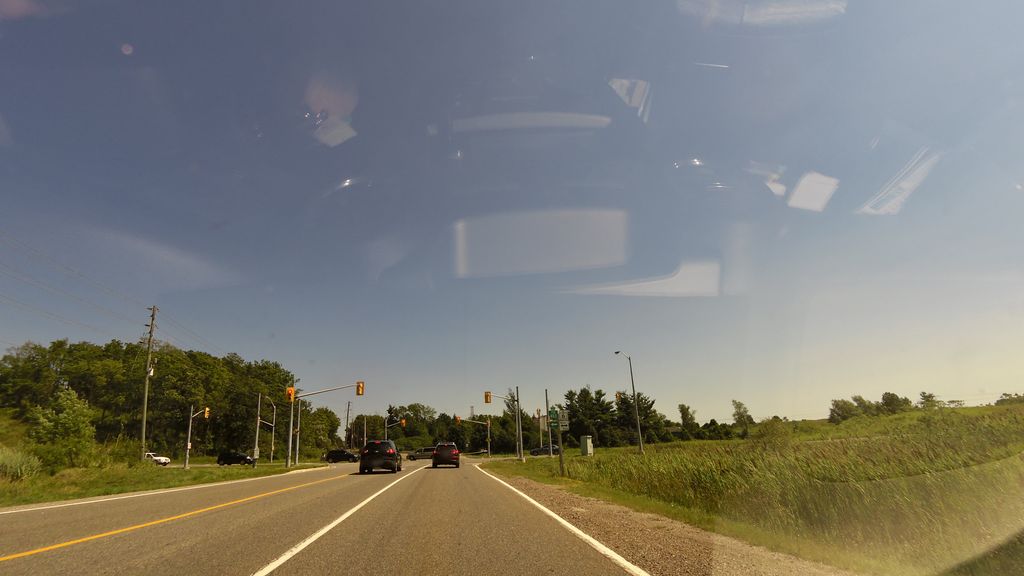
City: hamilton